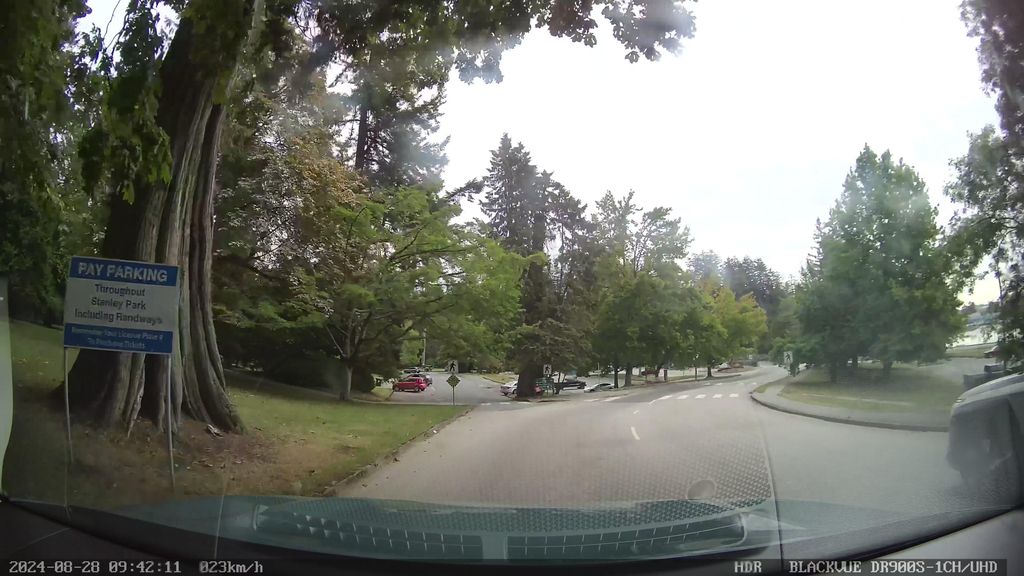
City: vancouver